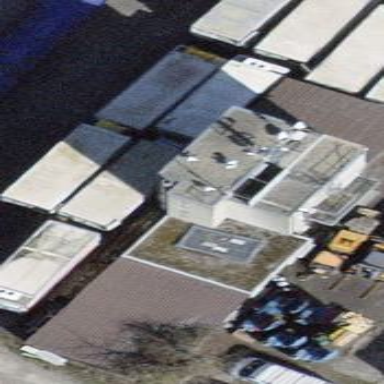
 colored gray. The roof is of dimgray color."